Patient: sex M, age 61
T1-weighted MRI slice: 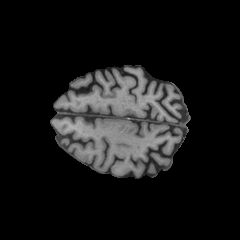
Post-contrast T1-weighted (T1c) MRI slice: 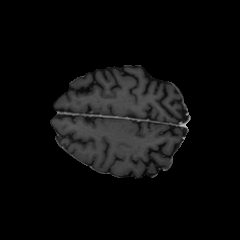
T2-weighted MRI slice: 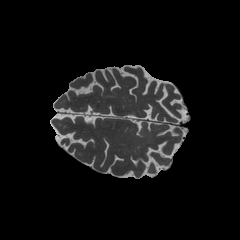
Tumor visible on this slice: no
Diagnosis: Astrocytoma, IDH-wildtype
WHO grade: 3